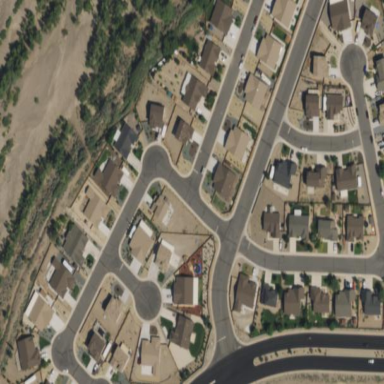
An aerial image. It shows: This residential area consists of single-family homes.